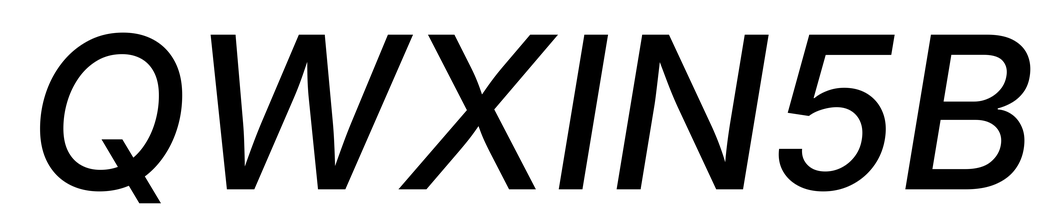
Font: Inter-Italic_Medium_Italic